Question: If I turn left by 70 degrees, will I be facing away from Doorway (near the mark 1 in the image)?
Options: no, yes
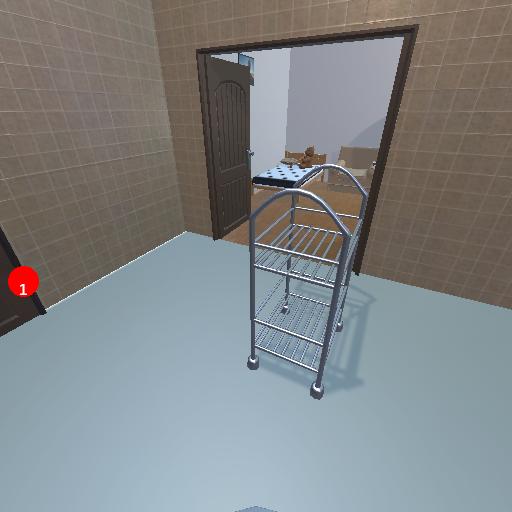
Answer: no